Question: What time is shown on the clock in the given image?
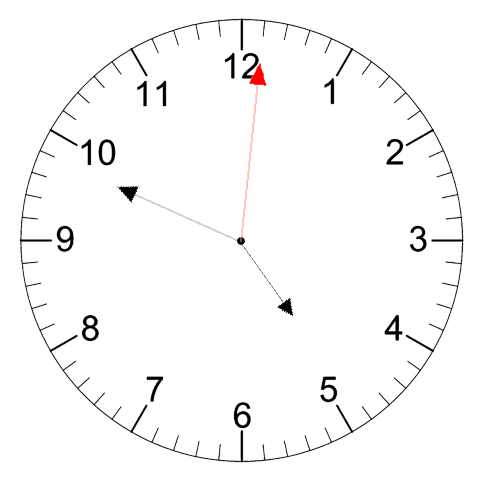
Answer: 04:49:01